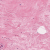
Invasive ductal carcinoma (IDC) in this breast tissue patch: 0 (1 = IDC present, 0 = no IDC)